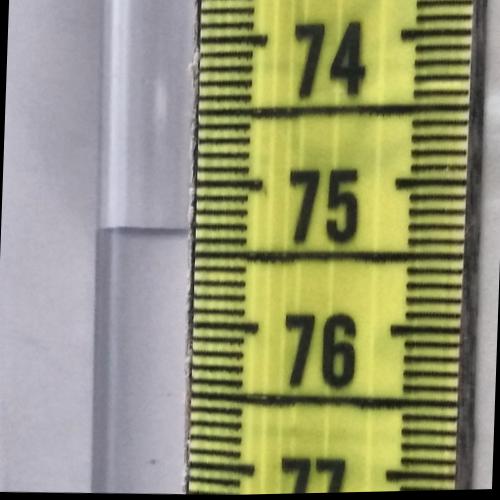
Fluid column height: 75.3 cm